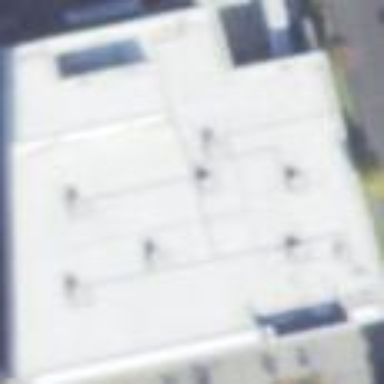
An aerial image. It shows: Supermarket building.